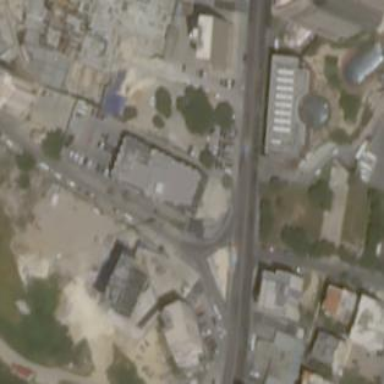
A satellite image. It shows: Commercial building with furniture shop.